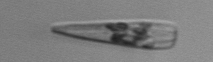
Label: Licmophora